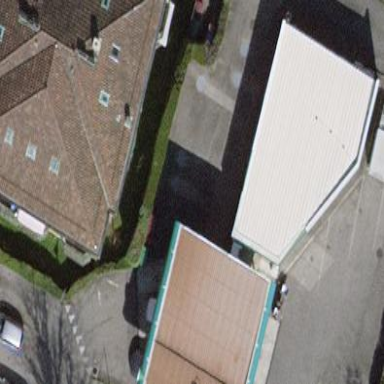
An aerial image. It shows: Industrial building.